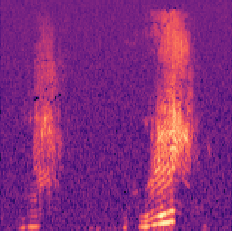
Sound class: Chainsaw